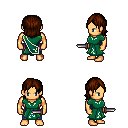
a pixel art fantasy rpg character, male body template, human, tanned skin, sash dress, magenta pants, brown long bangs hairstyle, dagger, four views (front, back, left, right), 2x2 character sprite sheet, small pixel art, hard edges, no anti-aliasing